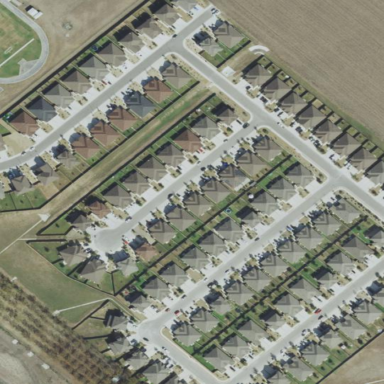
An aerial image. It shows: Residential area within subdivision.